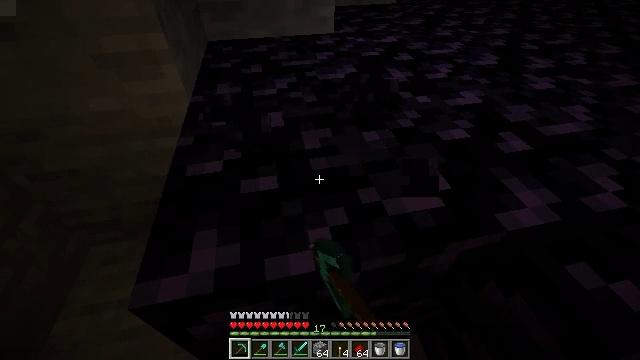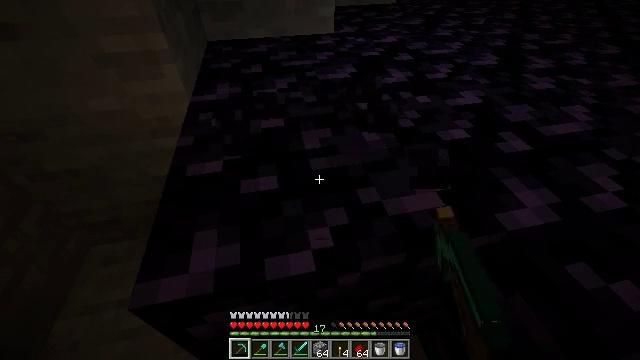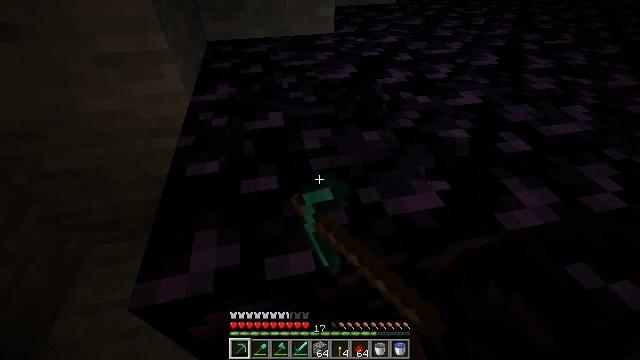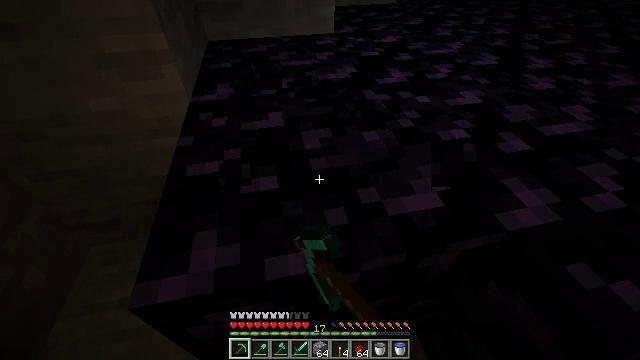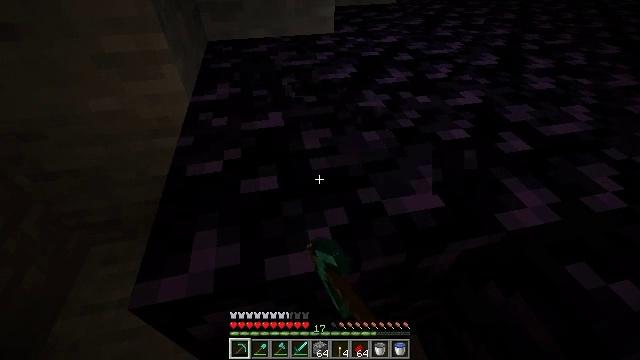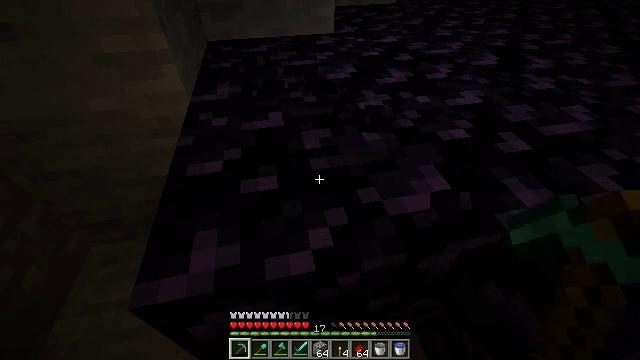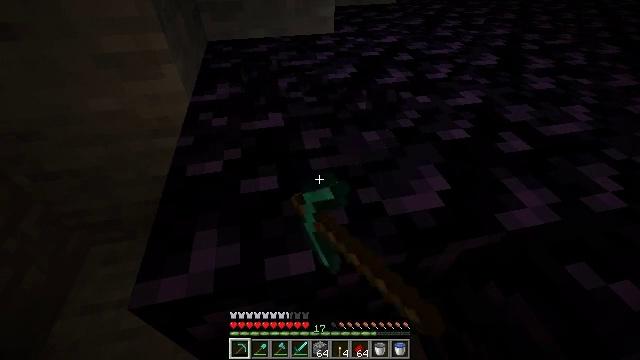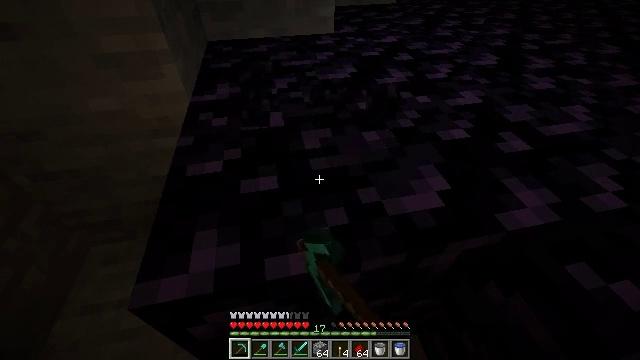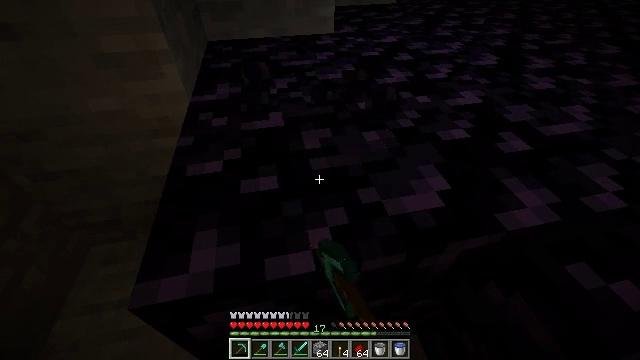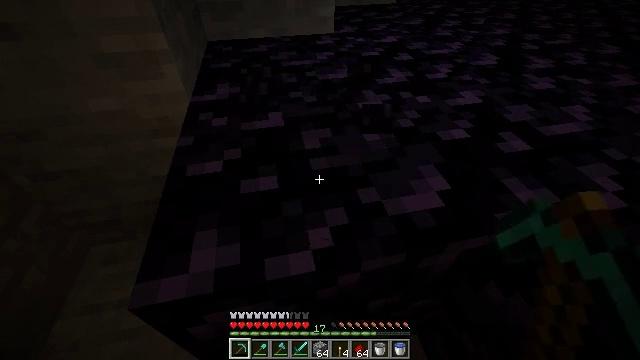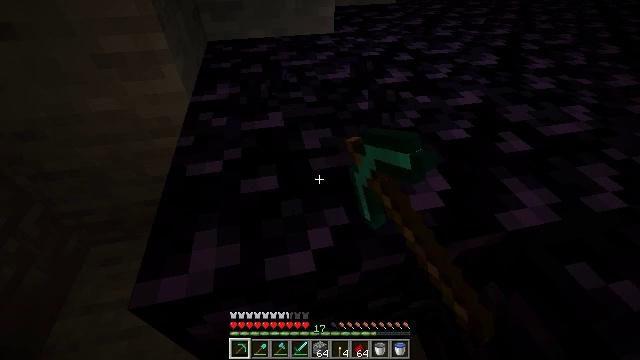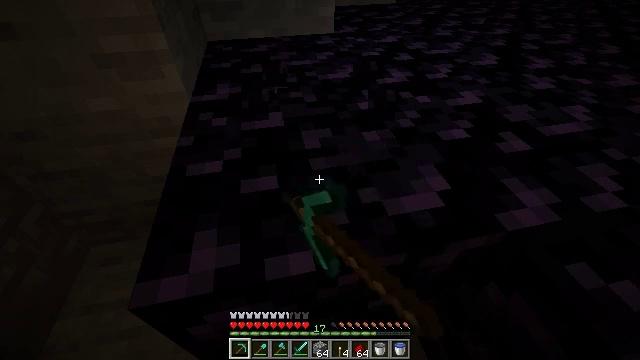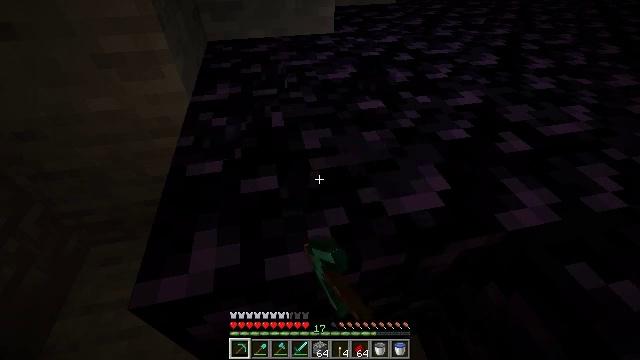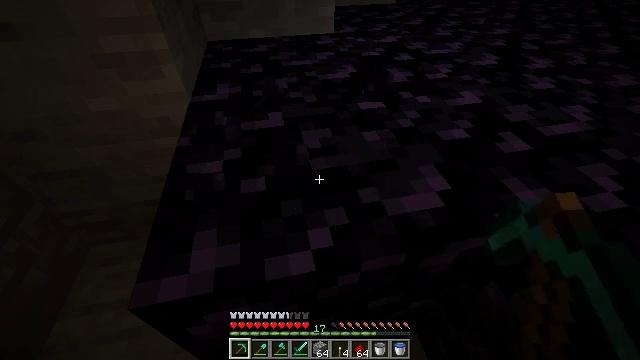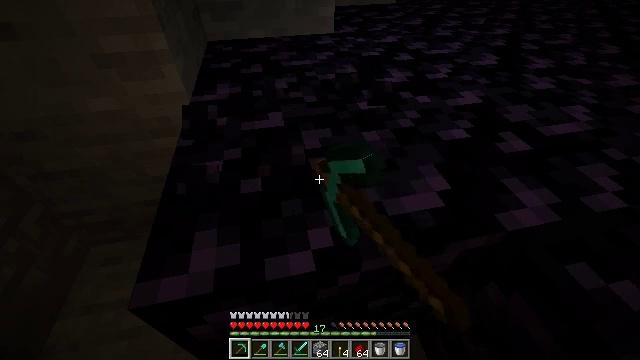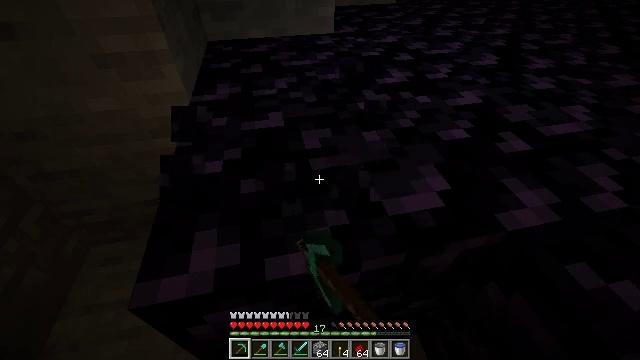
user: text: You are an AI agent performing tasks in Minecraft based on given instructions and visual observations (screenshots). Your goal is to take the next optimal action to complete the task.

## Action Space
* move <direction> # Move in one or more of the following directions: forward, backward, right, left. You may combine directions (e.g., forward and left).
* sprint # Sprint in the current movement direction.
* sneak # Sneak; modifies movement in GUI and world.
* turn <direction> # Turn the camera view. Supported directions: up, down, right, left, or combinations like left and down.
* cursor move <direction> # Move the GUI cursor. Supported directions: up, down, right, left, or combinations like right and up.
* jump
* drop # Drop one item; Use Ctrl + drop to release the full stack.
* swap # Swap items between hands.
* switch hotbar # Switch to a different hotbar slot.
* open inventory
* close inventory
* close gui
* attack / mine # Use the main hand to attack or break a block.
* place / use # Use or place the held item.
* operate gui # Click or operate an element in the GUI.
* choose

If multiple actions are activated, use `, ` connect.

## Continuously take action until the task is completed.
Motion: motion action
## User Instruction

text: Gather obsidian from a lava source.
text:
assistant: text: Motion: attack / mine
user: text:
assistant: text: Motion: attack / mine
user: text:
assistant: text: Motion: attack / mine
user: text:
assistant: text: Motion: attack / mine
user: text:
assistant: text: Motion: attack / mine
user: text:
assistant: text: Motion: attack / mine
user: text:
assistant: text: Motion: attack / mine
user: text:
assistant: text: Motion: attack / mine
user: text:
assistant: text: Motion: attack / mine
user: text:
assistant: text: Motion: attack / mine
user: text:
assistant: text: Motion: attack / mine
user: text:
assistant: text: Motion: attack / mine
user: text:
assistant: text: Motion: attack / mine
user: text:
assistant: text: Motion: attack / mine
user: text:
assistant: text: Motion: attack / mine
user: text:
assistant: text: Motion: attack / mine
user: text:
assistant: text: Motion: attack / mine
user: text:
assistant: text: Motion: attack / mine
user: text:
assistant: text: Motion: attack / mine
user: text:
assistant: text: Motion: attack / mine
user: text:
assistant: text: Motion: attack / mine
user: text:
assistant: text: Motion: attack / mine
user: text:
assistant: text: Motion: attack / mine
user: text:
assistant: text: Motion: attack / mine
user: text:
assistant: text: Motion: attack / mine
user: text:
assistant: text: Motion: attack / mine
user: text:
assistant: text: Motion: attack / mine
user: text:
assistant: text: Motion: attack / mine
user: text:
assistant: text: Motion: attack / mine
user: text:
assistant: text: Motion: attack / mine